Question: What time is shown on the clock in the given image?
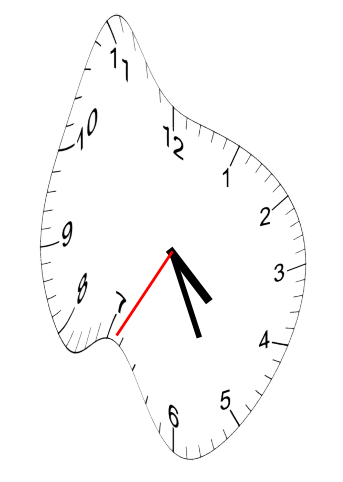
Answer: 04:25:35